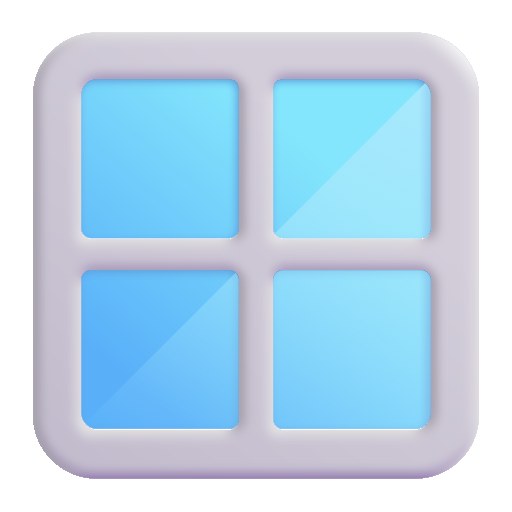
window color